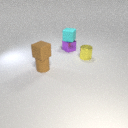
small brown rubber cylinder in front of small purple metal cube